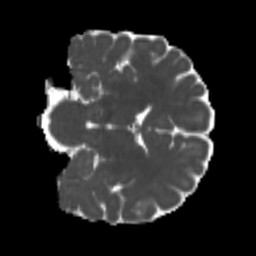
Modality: MD
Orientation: coronal
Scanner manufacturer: siemens
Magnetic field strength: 3 T
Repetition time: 4 s
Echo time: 0.0594 s